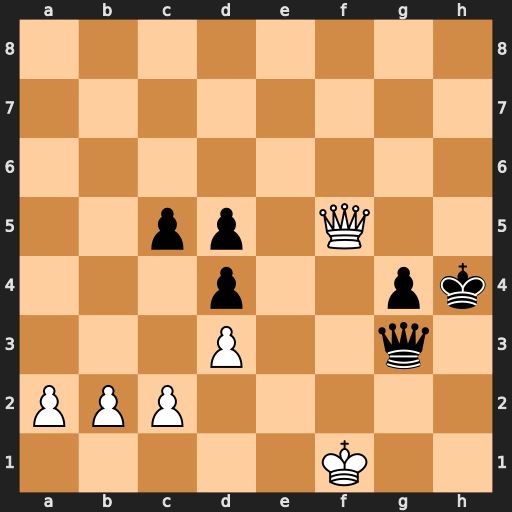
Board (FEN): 8/8/8/2pp1Q2/3p2pk/3P2q1/PPP5/5K2
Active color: w
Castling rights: -
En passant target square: -
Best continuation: Qf2 Kh3 Qxg3+ Kxg3 Kg1